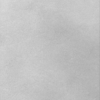
Label: dusty